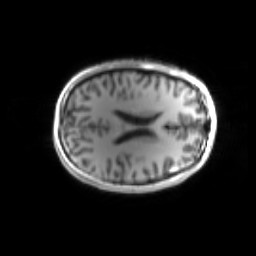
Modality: inplaneT1
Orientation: axial
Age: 22
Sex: male
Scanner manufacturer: siemens
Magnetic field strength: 3 T
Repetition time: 1.2 s
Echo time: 0.00251 s